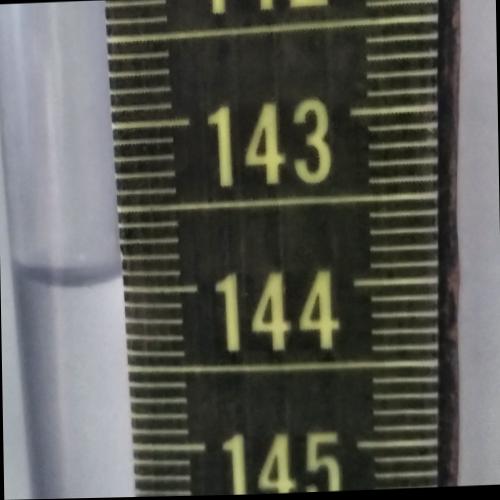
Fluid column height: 143.9 cm